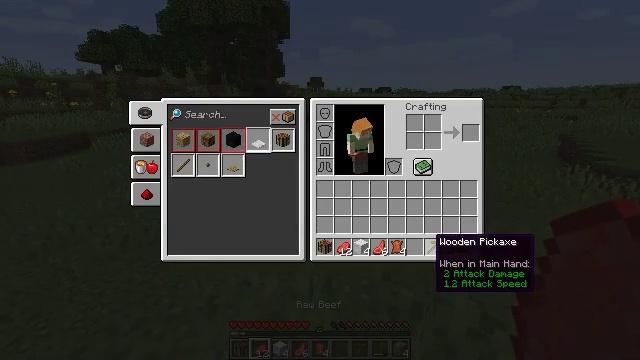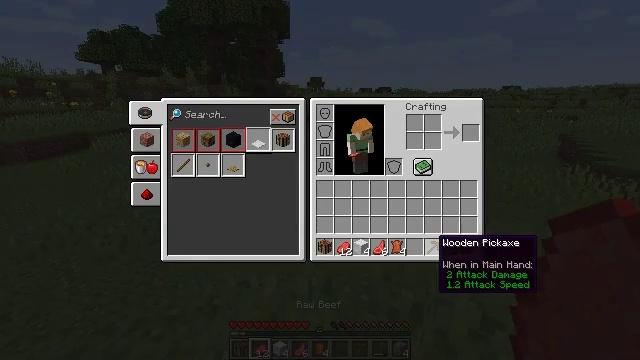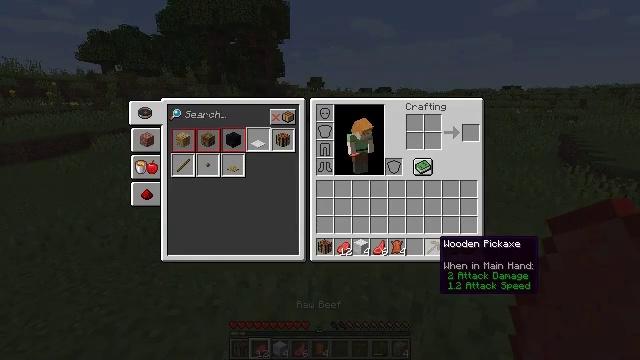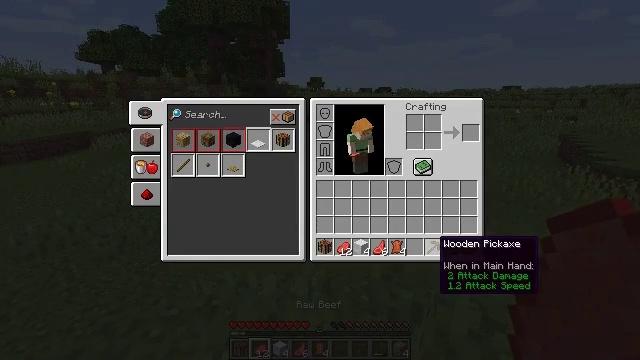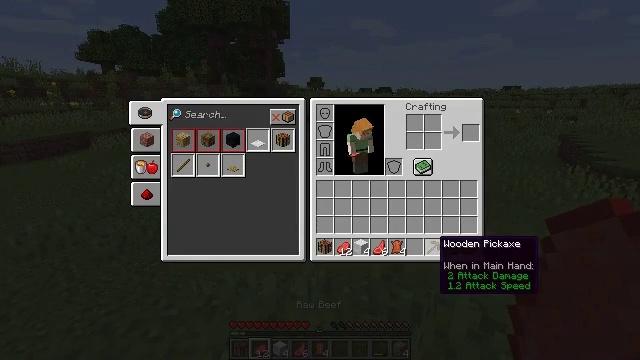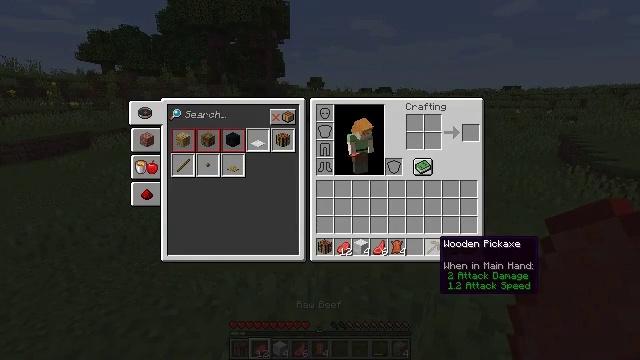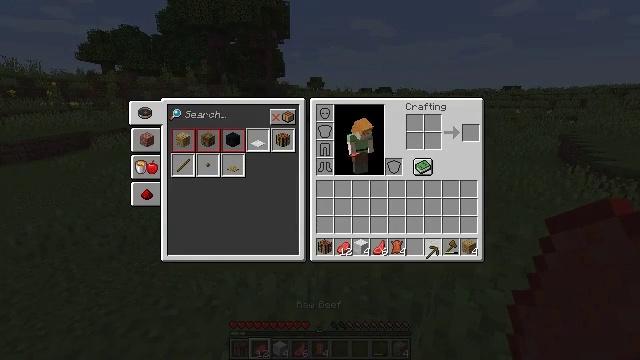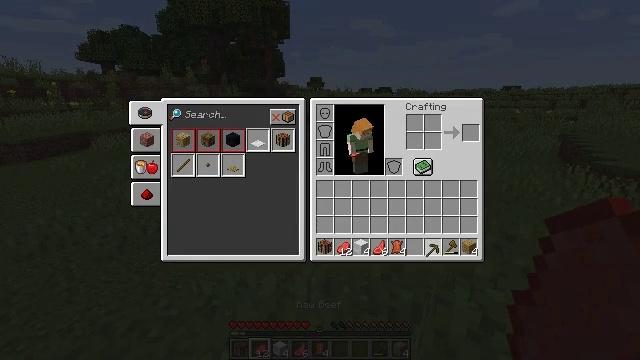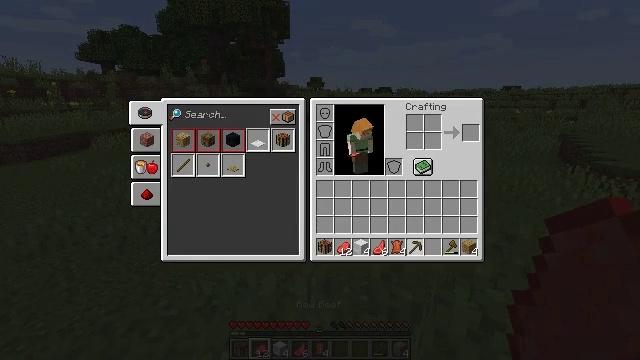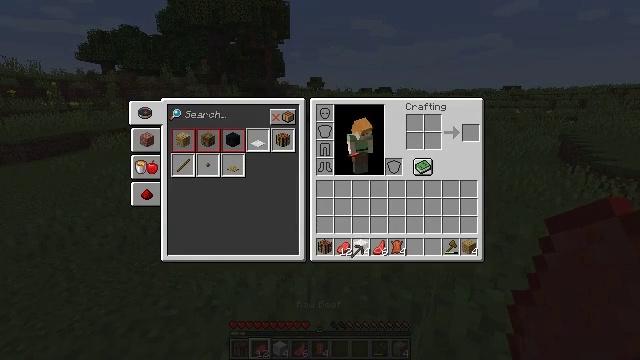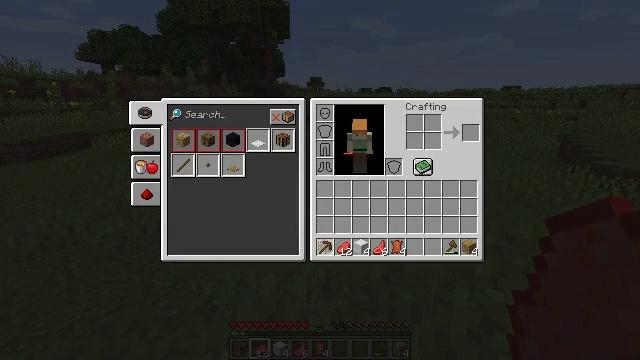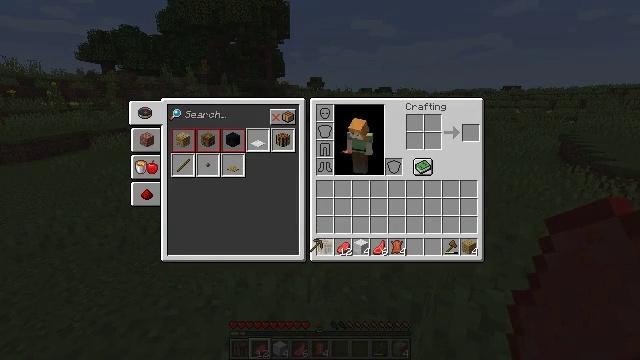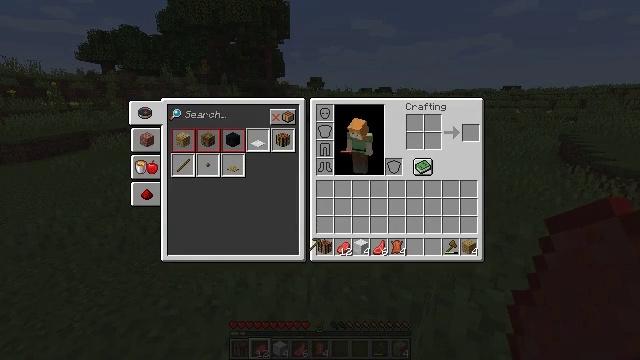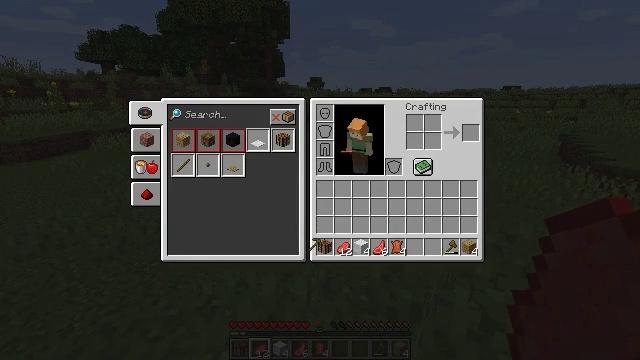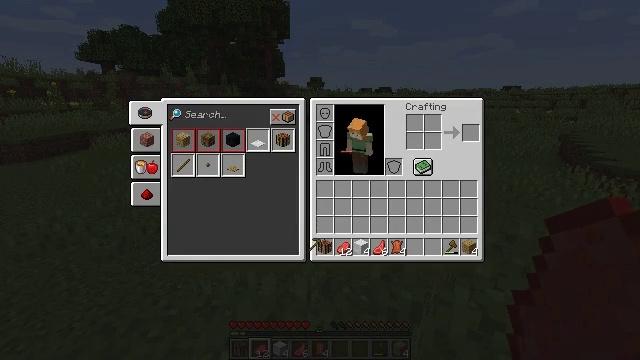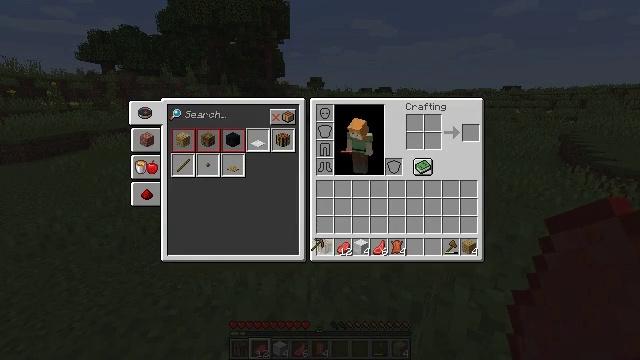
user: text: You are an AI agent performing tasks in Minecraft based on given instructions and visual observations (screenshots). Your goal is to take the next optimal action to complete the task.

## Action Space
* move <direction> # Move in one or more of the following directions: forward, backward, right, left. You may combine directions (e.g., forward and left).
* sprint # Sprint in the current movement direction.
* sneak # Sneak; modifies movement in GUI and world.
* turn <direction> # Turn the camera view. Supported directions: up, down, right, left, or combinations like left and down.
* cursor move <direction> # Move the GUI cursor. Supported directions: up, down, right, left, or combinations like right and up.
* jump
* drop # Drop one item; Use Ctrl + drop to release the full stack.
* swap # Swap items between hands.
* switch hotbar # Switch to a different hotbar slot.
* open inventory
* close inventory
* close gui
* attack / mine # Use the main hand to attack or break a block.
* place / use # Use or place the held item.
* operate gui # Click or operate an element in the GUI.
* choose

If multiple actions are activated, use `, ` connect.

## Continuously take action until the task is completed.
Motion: motion action
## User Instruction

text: Harvest a cornflower from the meadow.
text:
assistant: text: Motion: no_op
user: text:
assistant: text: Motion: no_op
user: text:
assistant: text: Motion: no_op
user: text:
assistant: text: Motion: no_op
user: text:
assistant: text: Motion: no_op
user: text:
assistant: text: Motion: operate gui
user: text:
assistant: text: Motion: operate gui
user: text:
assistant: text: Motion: cursor move left
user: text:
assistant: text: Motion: cursor move left
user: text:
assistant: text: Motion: cursor move left
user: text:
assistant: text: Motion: cursor move left
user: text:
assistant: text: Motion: no_op
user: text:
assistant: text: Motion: no_op
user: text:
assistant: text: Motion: no_op
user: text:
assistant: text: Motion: no_op
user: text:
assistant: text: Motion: cursor move right
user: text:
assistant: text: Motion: no_op
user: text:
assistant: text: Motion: no_op
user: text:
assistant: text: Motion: no_op
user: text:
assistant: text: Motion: operate gui
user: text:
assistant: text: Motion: operate gui
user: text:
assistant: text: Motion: no_op
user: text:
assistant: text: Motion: no_op
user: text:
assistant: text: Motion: cursor move right
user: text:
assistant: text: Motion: cursor move right
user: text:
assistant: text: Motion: cursor move up
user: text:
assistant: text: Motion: no_op
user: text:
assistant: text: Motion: operate gui
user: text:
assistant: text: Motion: operate gui
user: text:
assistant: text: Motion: operate gui